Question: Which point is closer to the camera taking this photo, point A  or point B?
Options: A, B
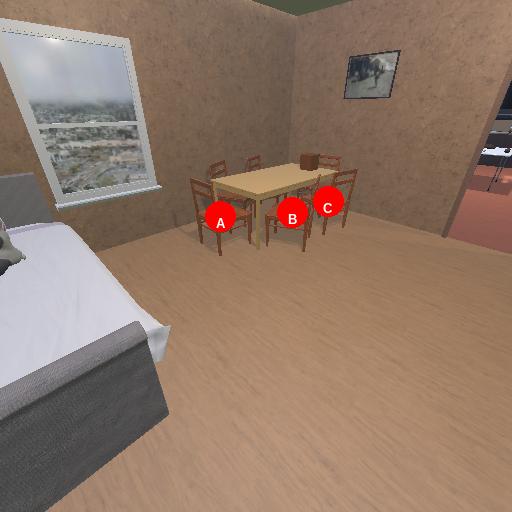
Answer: A